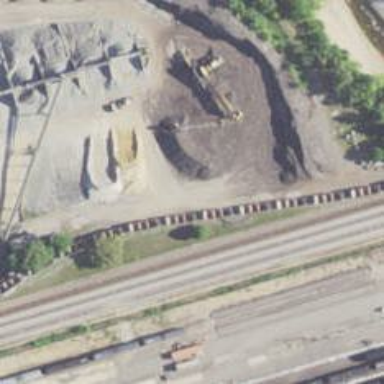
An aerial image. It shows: Railway siding for service.